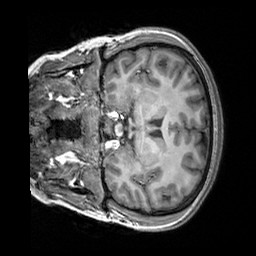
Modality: T1w
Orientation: coronal
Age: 20
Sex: female
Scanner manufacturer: siemens
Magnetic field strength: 3 T
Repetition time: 2.3 s
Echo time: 0.00303 s